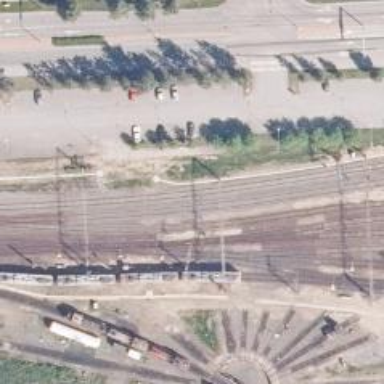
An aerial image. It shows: Railway track with continuous electrified contact line.